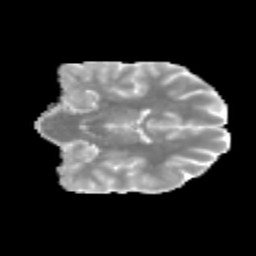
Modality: MD
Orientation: coronal
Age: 14
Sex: female
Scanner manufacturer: siemens
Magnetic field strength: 3 T
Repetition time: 3.8 s
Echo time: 0.07 s